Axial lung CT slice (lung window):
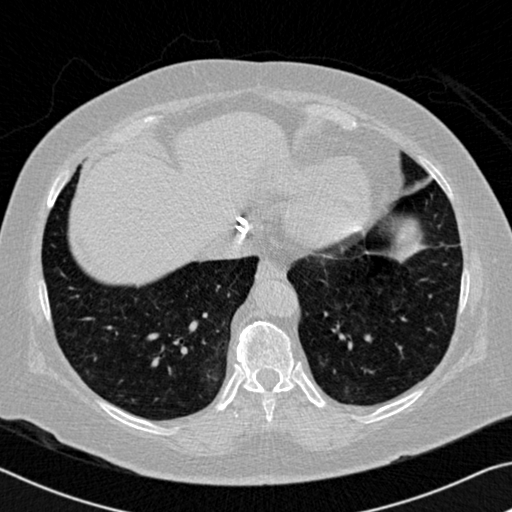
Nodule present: no